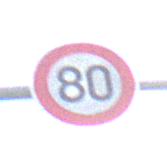
Verkehrszeichen: Geschwindigkeit80
Umgebung: Outdoor, Nature
Tageszeit: Midday
Wetter: PartlyCloudy
Licht: Natural
Jahreszeit: NotSpecified
Kontrast: HighContrast